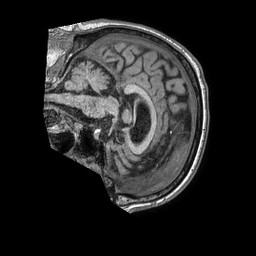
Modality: T1w
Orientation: sagittal
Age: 66
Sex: male
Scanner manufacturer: philips
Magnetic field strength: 1.5 T
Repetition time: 0.007688 s
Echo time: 0.003503 s